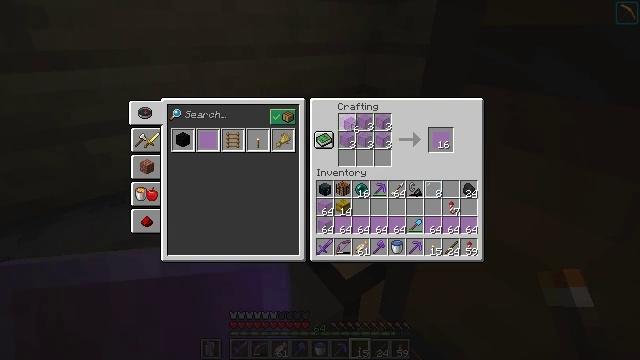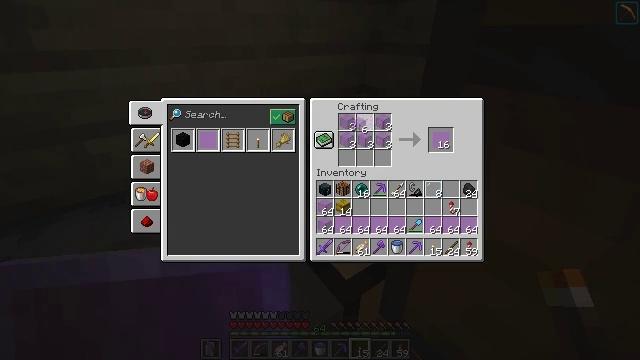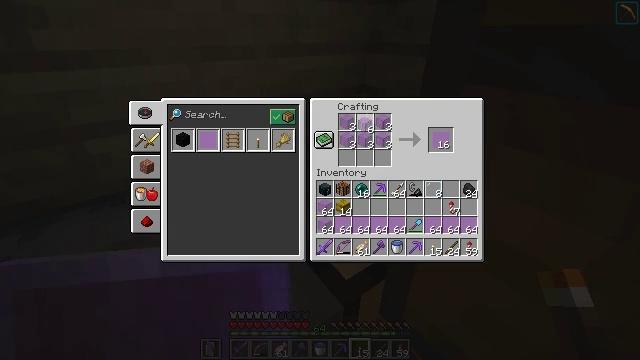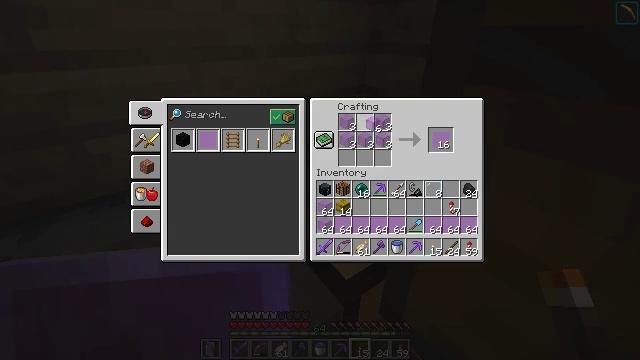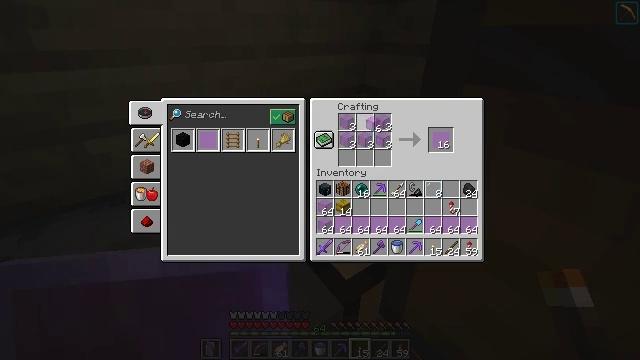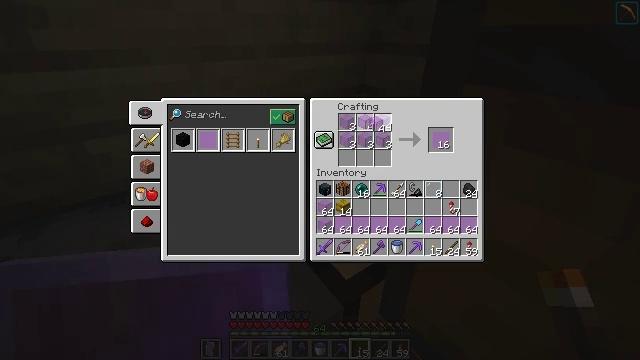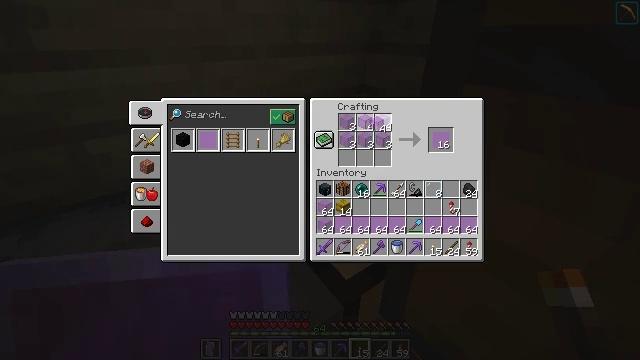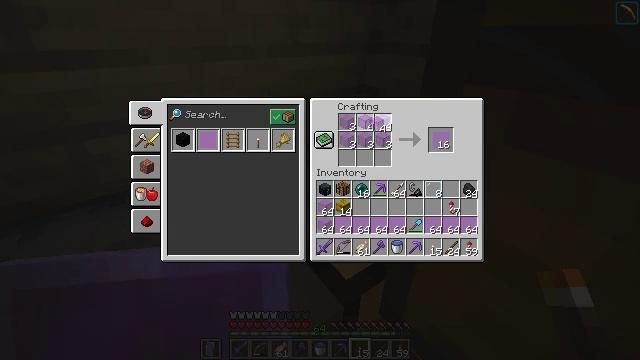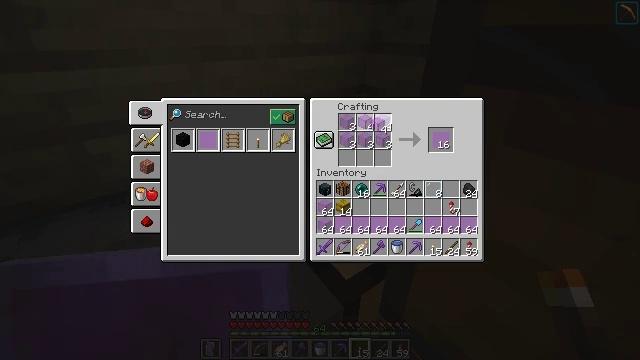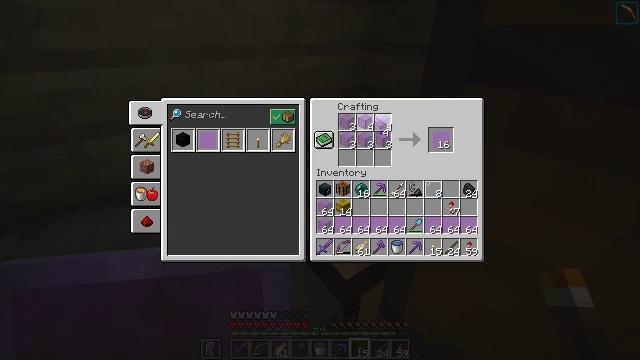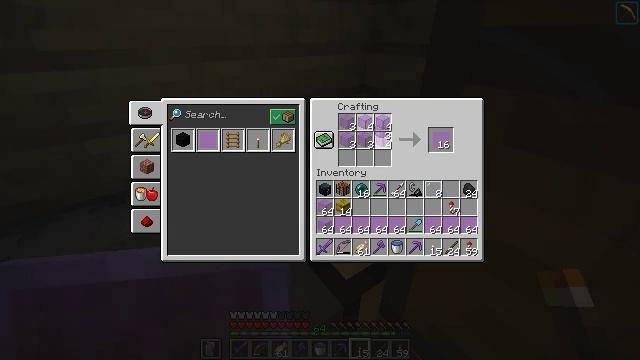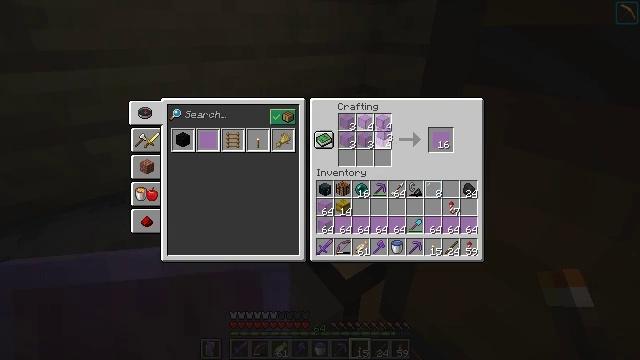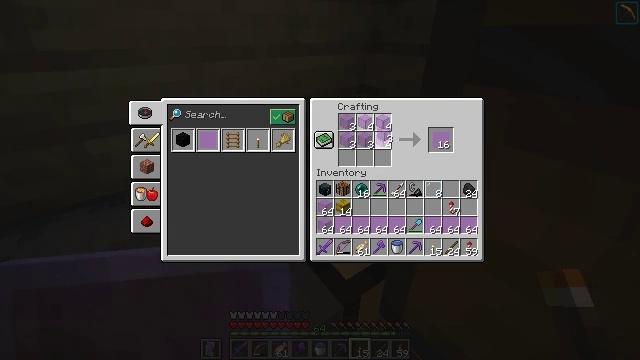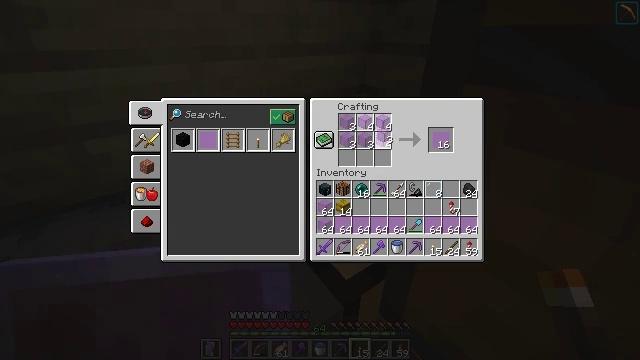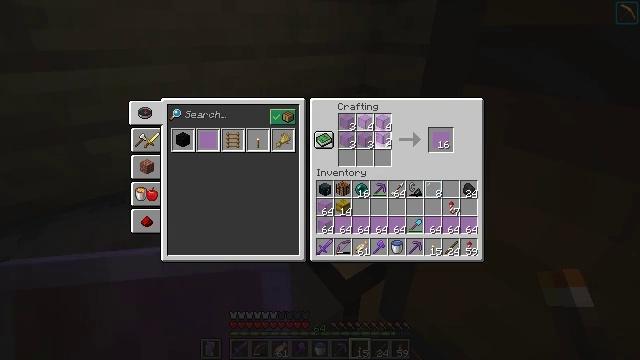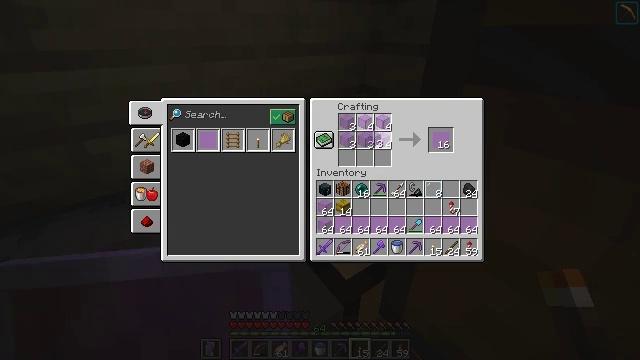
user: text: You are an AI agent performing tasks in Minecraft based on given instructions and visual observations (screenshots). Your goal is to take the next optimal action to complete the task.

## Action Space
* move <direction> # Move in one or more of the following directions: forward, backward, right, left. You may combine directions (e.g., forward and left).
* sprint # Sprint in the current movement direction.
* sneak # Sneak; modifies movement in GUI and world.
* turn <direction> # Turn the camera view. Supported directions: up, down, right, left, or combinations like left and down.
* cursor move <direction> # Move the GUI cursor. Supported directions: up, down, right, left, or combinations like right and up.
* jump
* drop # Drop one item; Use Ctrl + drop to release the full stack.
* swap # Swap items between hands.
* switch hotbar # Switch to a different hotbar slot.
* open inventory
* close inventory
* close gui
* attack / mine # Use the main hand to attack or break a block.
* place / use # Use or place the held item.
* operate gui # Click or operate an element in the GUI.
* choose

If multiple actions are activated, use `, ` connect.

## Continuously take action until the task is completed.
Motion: motion action
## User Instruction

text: Make magenta stained glass pane at the crafting table.
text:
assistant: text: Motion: cursor move right, choose
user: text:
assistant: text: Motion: choose
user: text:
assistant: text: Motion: cursor move right, choose
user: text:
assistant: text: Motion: choose
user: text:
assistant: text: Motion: choose
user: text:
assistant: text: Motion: choose
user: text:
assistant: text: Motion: choose
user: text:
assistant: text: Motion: choose
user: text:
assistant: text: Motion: choose
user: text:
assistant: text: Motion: choose
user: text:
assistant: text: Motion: choose
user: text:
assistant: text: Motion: choose
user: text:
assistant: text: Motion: choose
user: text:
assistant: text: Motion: choose
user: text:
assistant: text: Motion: cursor move left, choose
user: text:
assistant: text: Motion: choose
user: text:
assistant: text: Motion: cursor move left, choose
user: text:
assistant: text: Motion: choose
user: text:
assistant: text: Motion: choose
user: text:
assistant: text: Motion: choose
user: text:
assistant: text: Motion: choose
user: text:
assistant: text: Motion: choose
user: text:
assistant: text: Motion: choose
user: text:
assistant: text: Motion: choose
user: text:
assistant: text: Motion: choose
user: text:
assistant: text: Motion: choose
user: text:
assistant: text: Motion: choose
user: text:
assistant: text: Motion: choose
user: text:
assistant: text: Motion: choose
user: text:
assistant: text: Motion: no_op